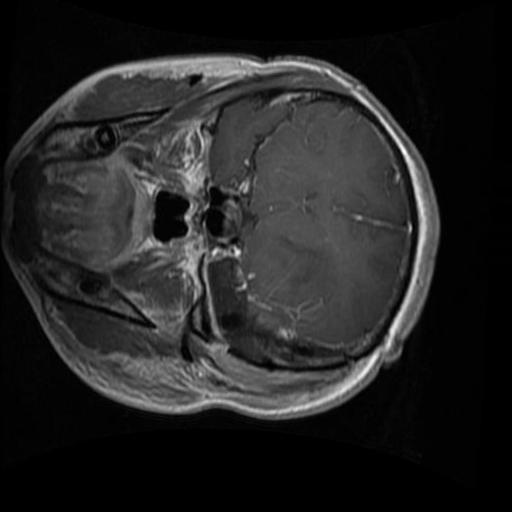
Label: brain_glioma